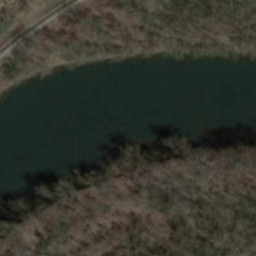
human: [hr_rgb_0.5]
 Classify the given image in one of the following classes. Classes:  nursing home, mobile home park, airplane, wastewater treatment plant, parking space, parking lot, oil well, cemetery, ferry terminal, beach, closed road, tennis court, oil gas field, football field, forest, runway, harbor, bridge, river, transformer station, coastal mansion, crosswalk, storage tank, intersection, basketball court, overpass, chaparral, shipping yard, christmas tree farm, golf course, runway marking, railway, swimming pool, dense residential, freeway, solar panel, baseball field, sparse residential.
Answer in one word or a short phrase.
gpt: river